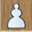
Piece: wP